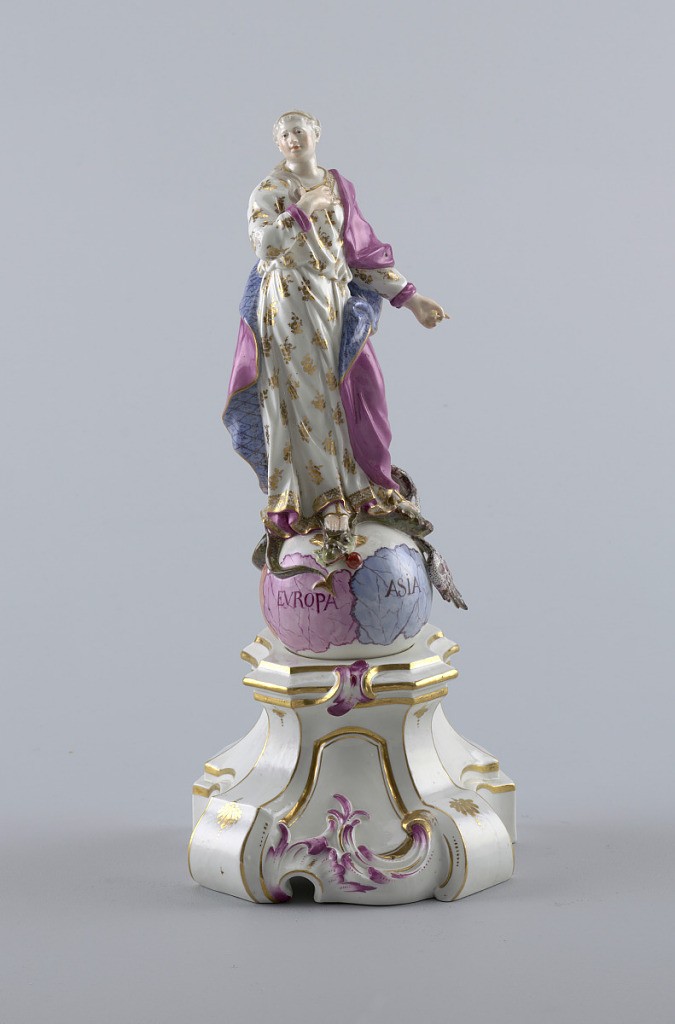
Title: Figure of the "Immaculate Virgin" ("Immaculata") on Pedestal
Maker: Fulda Pottery and Porcelain Manufactory, German, 1764 - 1789
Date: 1770–1780
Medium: hard paste porcelain, vitreous enamel, gold
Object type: figure and pedestal
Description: Figure of the Virgin of the immaculate conception (a) treading on a serpent,     standing on a globe inscribed with the names of the four continents; figure wears gold-flowered gown and purple mantle with blue diapered lining.
Scrolled pedestal (b).